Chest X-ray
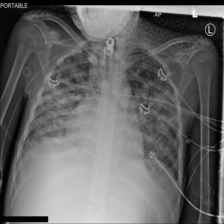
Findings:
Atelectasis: negative
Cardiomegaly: negative
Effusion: negative
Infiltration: positive
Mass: negative
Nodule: negative
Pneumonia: positive
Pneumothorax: negative
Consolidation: negative
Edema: positive
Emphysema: negative
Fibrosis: negative
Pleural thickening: negative
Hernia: negative